Question: I want to make the three buttons span the entire page equally, does anybody know how?
'''
<div class="mainNavigation">
<table>
<tr>
<td>
<form action="webPages/index.html">
<input type="submit" value="Purchase Used Cubes" />
</form>
</td>
<td>
<form action="webPages/index.html">
<input type="submit" value="Purchase Cube Products" />
</form>
</td>
<td>
<form action="webPages/index.html">
<input type="submit" value="Purchase Cube Repairs" />
</form>
</td>
</tr>
</table>
</div>
'''
Here is the image of what the page looks like:

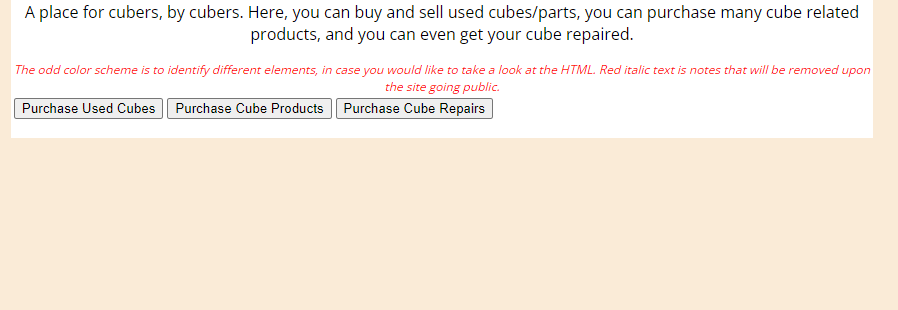
Answer: Set the width of 'table' and 'input' to '100%'. A bit of explanation, setting the width of 'table' to '100%' makes it span across the page giving the 'input' children of it equal width of '(100/3)%' (3 input elements) of the page width. Now setting the 'input' width to '100%' makes it span across the available space for it, which is '(100/3)%' of the page width.
'''
table,
input {
width: 100%;
}
'''
'''
<div class="mainNavigation">
<table>
<tr>
<td>
<form action="webPages/index.html">
<input type="submit" value="Purchase Used Cubes" />
</form>
</td>
<td>
<form action="webPages/index.html">
<input type="submit" value="Purchase Cube Products" />
</form>
</td>
<td>
<form action="webPages/index.html">
<input type="submit" value="Purchase Cube Repairs" />
</form>
</td>
</tr>
</table>
</div>
'''
> Link to codepen: <URL>